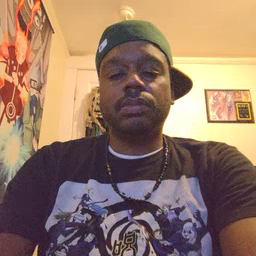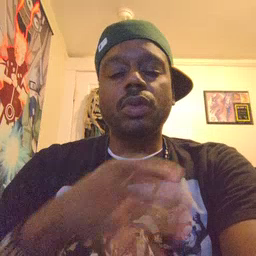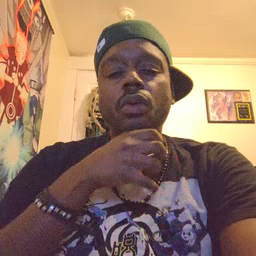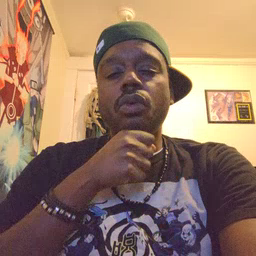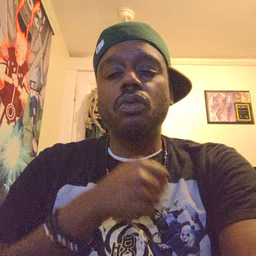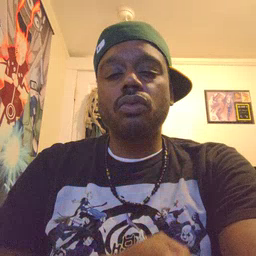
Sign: old